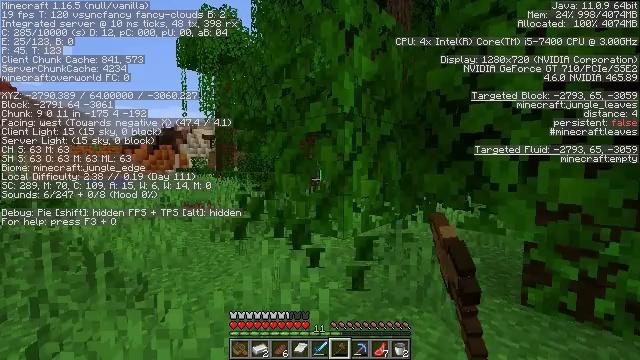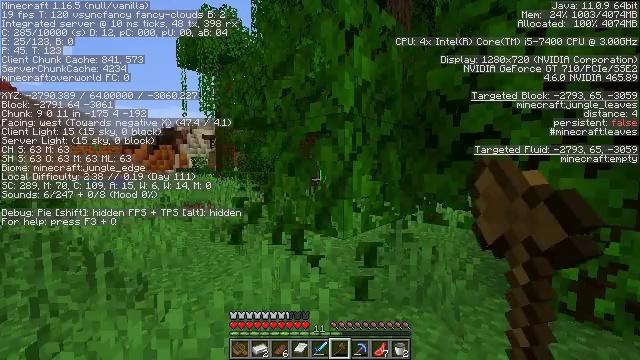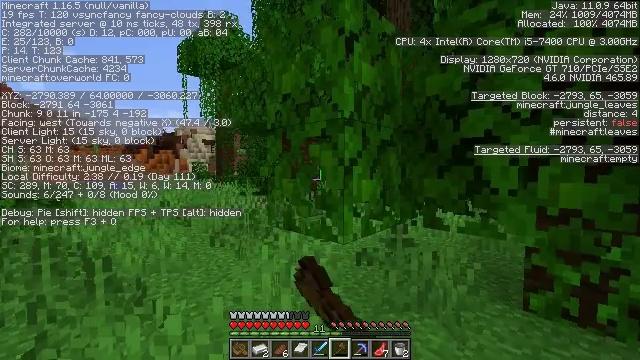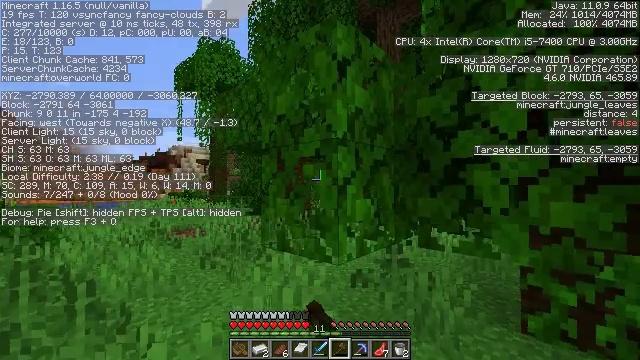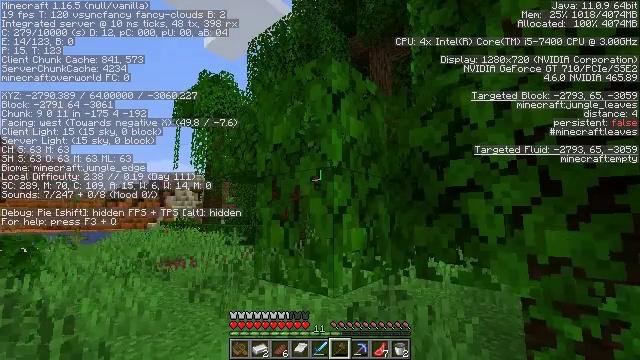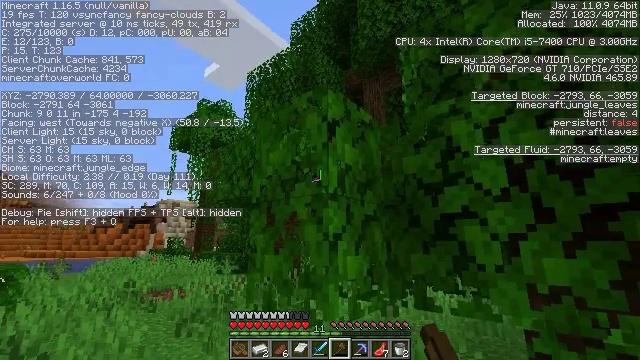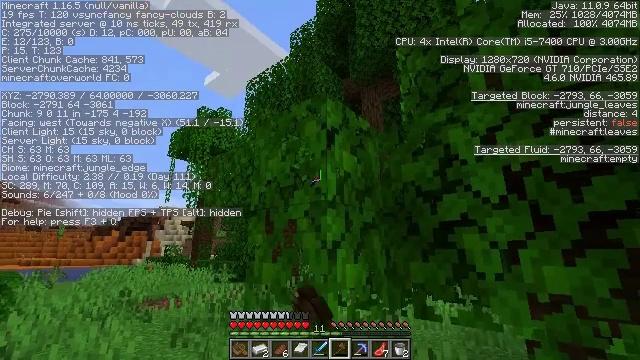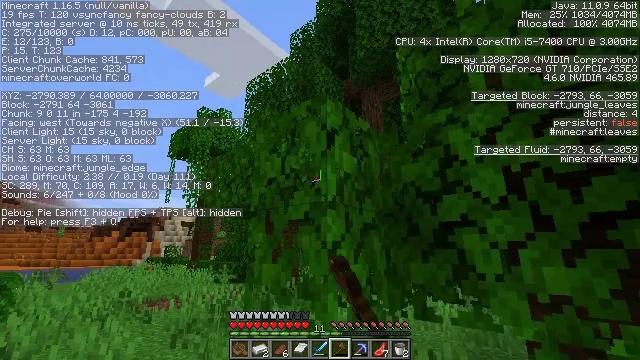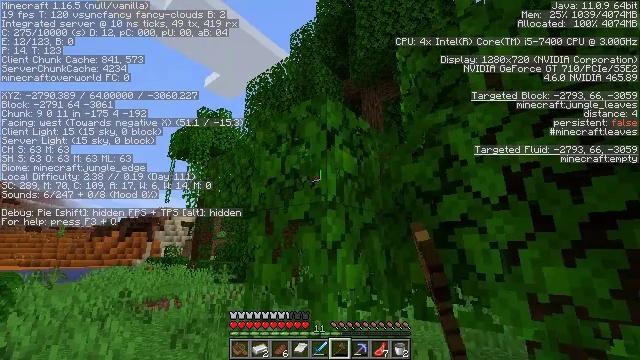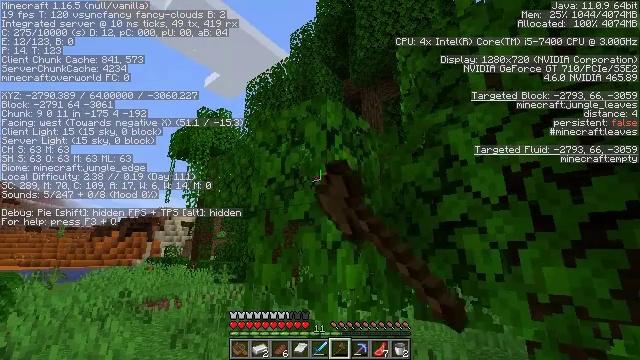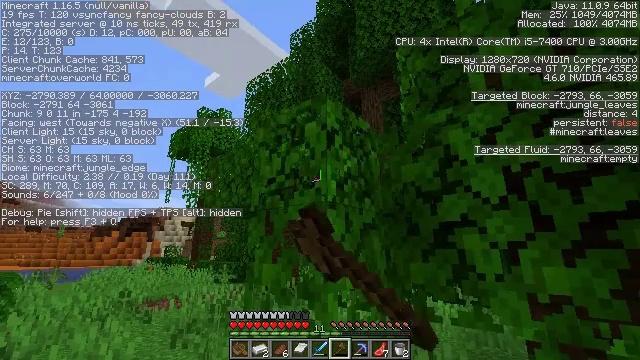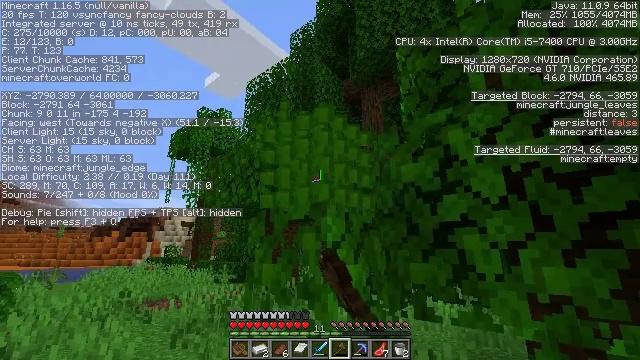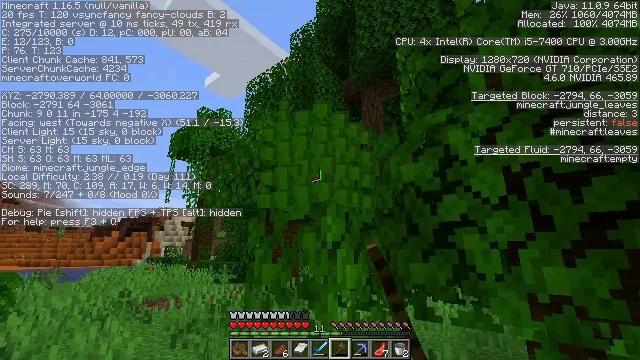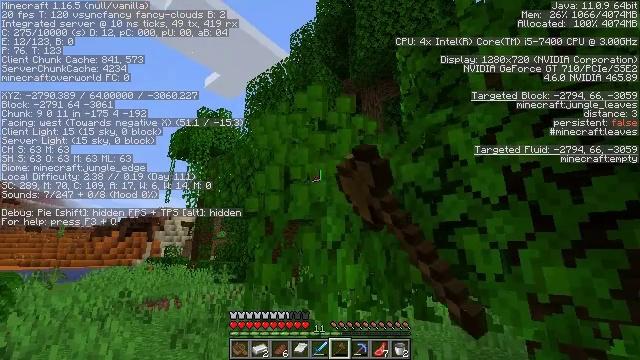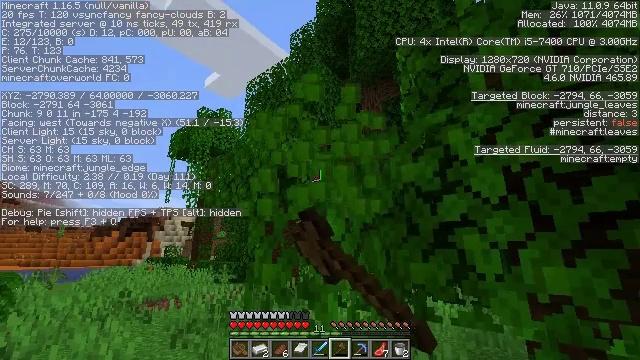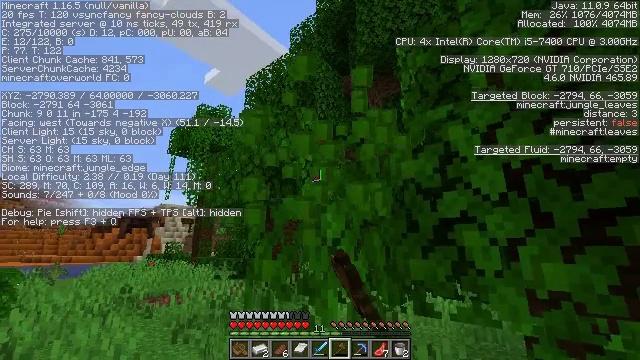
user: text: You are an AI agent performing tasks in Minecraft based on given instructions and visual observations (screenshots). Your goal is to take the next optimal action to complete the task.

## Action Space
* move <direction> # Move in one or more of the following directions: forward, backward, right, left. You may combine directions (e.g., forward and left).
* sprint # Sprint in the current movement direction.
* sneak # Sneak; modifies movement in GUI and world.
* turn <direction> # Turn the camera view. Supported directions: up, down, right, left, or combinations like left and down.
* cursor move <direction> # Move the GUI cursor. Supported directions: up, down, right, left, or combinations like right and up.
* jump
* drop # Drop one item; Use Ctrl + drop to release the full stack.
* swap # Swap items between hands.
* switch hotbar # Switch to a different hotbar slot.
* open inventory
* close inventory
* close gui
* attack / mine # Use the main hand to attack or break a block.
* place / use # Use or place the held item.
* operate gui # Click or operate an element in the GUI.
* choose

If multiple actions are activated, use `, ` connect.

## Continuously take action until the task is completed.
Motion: motion action
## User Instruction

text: Break the jungle leaves with your hand or shears.
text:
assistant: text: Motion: attack / mine
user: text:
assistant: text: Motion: turn up, attack / mine
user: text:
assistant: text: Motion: turn right and up, attack / mine
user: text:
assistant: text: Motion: turn right and up, attack / mine
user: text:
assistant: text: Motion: turn right and up, attack / mine
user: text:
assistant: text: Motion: turn up, attack / mine
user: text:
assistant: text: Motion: attack / mine
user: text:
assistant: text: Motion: attack / mine
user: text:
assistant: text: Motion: attack / mine
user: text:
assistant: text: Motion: attack / mine
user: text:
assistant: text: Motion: attack / mine
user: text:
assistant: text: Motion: attack / mine
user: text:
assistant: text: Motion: attack / mine
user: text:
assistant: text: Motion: attack / mine
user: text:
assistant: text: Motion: attack / mine
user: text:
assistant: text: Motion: turn down, attack / mine
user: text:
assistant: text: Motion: turn down, attack / mine
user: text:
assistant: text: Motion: attack / mine
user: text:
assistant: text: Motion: attack / mine
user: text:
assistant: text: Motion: attack / mine
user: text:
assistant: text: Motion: attack / mine
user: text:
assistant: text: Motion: attack / mine
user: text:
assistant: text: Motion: attack / mine
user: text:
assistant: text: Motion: attack / mine
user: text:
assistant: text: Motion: attack / mine
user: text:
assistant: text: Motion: attack / mine
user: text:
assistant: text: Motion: move forward, attack / mine
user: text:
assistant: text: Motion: move forward, attack / mine
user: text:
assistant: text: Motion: move forward, turn right, attack / mine
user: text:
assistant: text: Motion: turn right, attack / mine